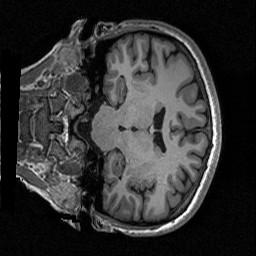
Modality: T1w
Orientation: coronal